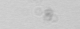
Label: camera_spot